Interaction volume radius: 5 \u00c5
Interaction volume height: 10 \u00c5
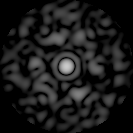
Disorder parameter: 0.825